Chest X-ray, PA view. Patient: 65 years old, sex F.
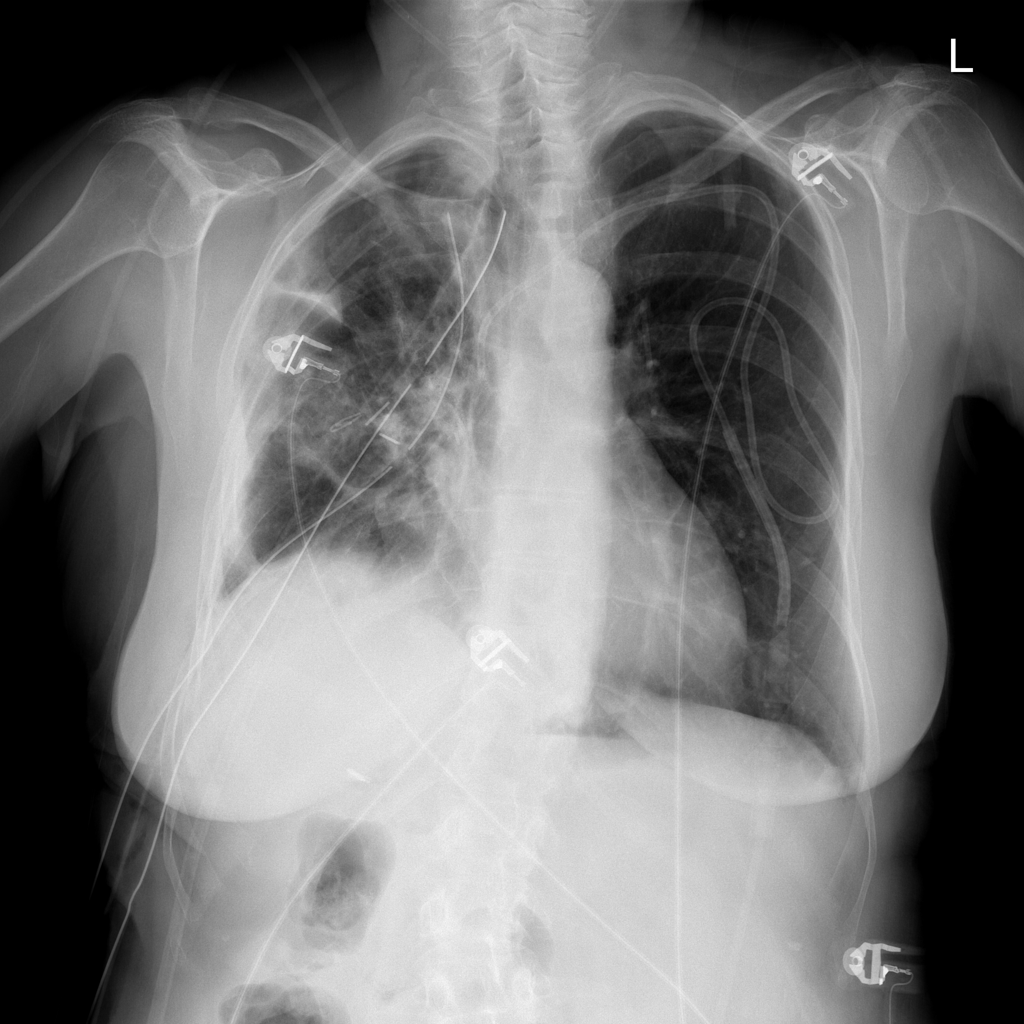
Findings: Atelectasis